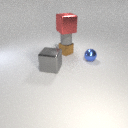
small gray rubber cylinder above small brown metal cube